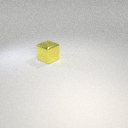
large yellow metal cube